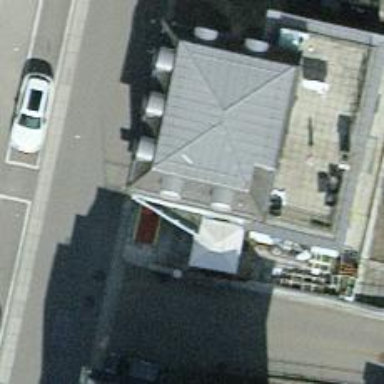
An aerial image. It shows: Fast food establishment.